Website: ulta-beauty
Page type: address-validator
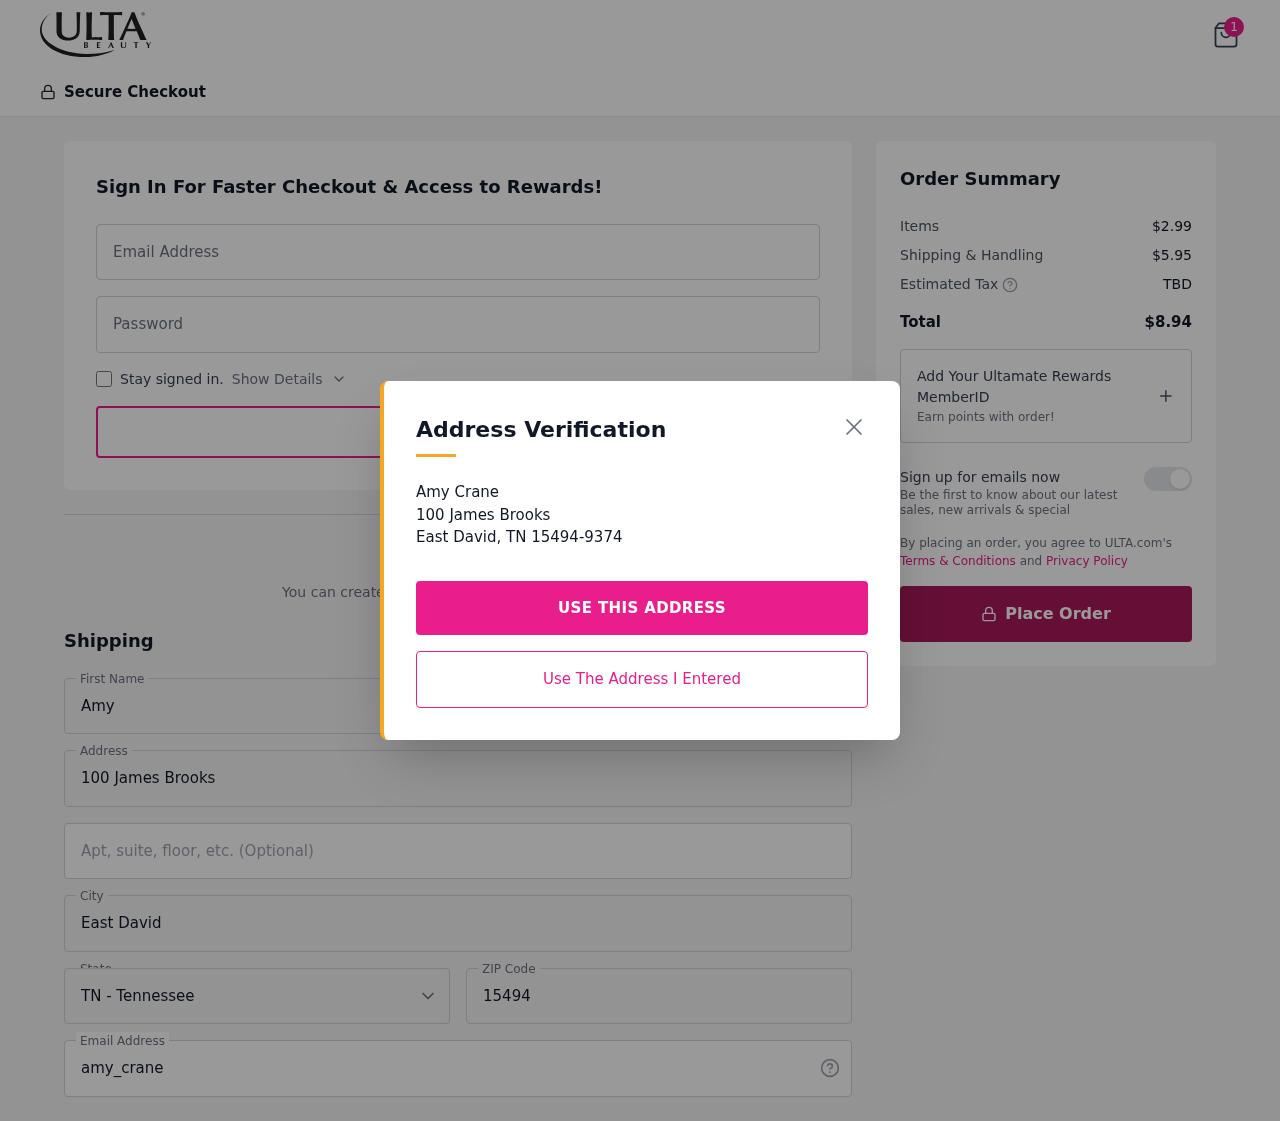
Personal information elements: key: PII_CITY
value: East David
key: PII_EMAIL
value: amy_crane@hotmail.com
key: PII_FIRSTNAME
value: Amy
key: PII_LASTNAME
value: Crane
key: PII_POSTCODE
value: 15494
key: PII_STATE_ABBR
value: TN
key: PII_STREET
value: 100 James Brooks
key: PII_STREET2
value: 100 James Brooks
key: PII_FULLNAME2
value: Amy Crane
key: PII_CITY2
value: East David
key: PII_STATE_ABBR2
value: TN
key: PII_POSTCODE_FULL
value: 15494
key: PII_POSTCODE_EXT
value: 9374
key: PII_POSTCODE_NUMERIC
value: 15494
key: PII_POSTCODE_EXT_NUMERIC
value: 9374
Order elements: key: ORDER_NUM_ITEMS
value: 1
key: ORDER_SUBTOTAL
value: $2.99
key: ORDER_SHIPPING_COST
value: $5.95
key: ORDER_TOTAL
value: $8.94